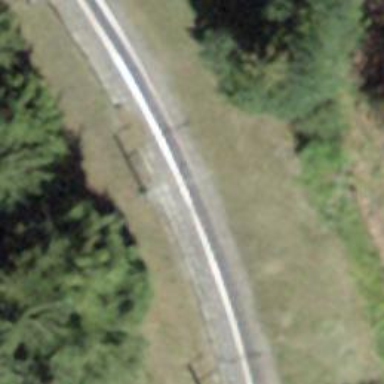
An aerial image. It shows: Narrow-gauge railway track electrified by contact line.